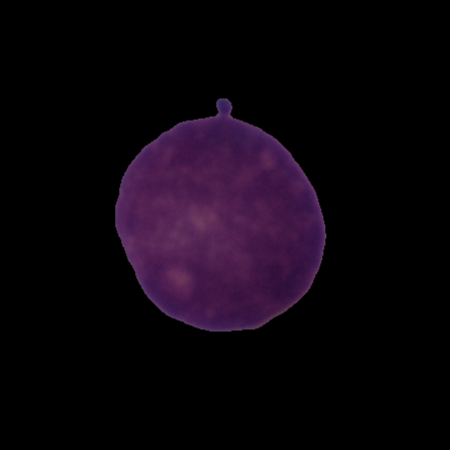
Label: cancer